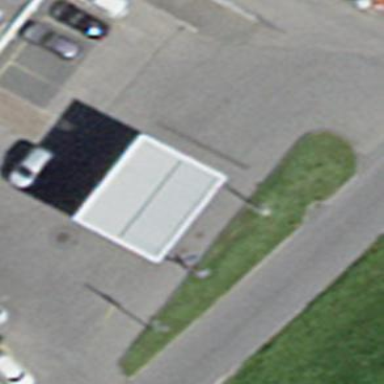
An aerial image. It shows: View of roof of building.